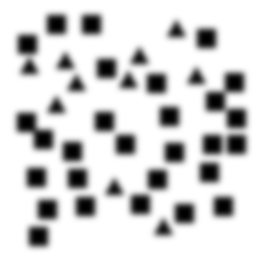
Squares: 28
Triangles: 10
Stars: 0
Total shapes: 38